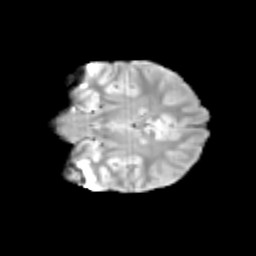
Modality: T2w
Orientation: coronal
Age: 12
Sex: female
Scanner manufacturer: siemens
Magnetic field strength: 3 T
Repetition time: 3.8 s
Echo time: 0.07 s